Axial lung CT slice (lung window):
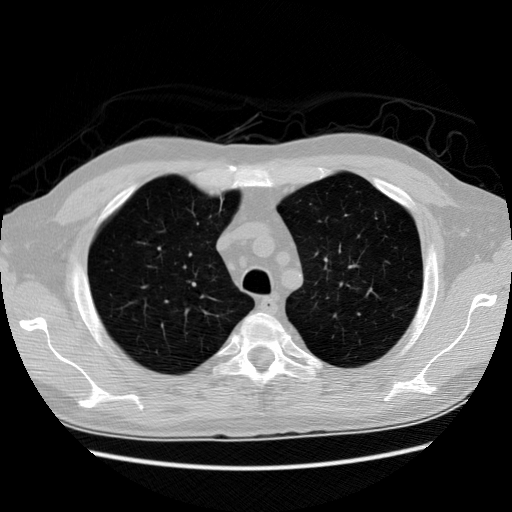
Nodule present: no